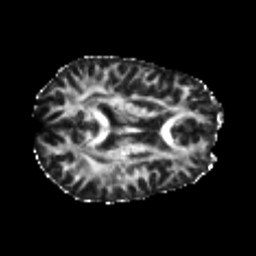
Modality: FA
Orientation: axial
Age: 25
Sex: male
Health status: healthy
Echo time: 0.074 s